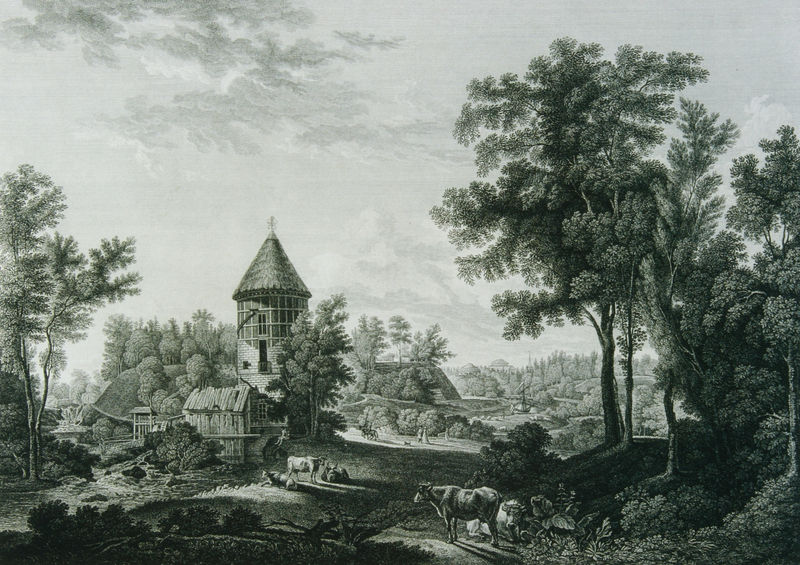
Titel: Ansicht des Pil-Turm im Park von Pawlowsk
Künstler: Kosma Wassiljewitsch Tscheski
Standort: St. Petersburg
Institution: Schloss Pawlowsk
Schlagwörter: baum, berg, blätter, dunkel, himmel, laub, schatten, wasser, weiß, wolken, bäume, fluss, grün, landschaft, menschen, see, stadt, teich, ufer, äste, fenster, grau, hell, holz, licht, schwarz, stroh, tür, zeichnung, dach, gebäude, gras, haus, hund, park, rasen, schloss, tier, tiere, weg, wiese, wolke, spitze, holland, niederlande, bach, feld, gräser, horizont, hügel, kühe, mühle, natur, pappeln, stamm, strauch, vieh, weide, brücke, busch, büsche, gebüsch, gewässer, hütte, kirche, pfad, sonne, sträucher, wege, realismus, paar, blatt, pflanze, pflanzen, krone, wald, wasserfall, anhöhe, bauern, boot, pferd, reiter, rund, schuppen, turm, stilleben, schiff, sommer, acker, berge, dächer, mauer, grafik, graphik, herde, kuh, rind, bauernhof, hof, idylle, fußgänger, sepia, figuren, strom, bretter, fein, tor, ruine, rinder, burg, scheune, strohdach, weiden, kreuz, türmchen, lichtung, druck, schwarzweiss, radierung, stich, bleistift, helm, laubbaum, lilie, himme, landschaftsbild, ländlich, romantisch, lanschaft, blattwerk, laubbäume, fachwerk, gehöft, landwirtschaft, sunkel, eiche, pavillon, fleckvieh, spaziergänger, kupferstich, ochsen, bau, verfallen, verschlag, baracke, baustelle, holzdach, friedlich, runddach, exakt, sstich, kegeldach, waöd, baum bäume, weiler, wasswer, wasserturm, futterraufe, kühre, scgwarz, taubenturm, verdauen, wol, nutztiere, wolknen, rundhaus